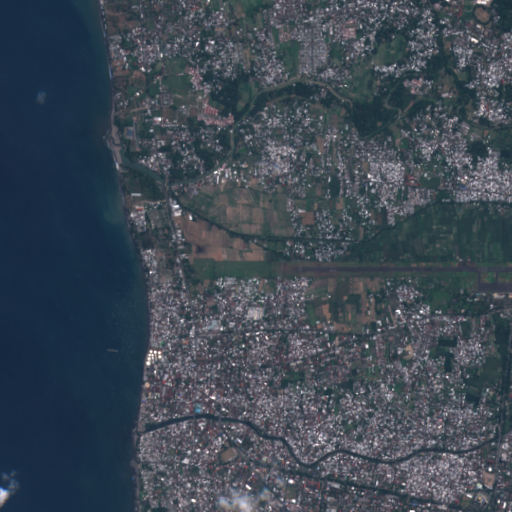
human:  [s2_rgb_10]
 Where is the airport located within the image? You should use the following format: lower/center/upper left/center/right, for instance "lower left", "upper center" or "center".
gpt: The airport is located in the center right of the image.
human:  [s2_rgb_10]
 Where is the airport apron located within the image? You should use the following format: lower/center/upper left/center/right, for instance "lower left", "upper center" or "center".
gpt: The airport apron is located in the center right of the image.
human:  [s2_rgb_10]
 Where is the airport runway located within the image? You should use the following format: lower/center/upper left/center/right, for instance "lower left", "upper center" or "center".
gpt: The airport runway is located in the center right of the image.
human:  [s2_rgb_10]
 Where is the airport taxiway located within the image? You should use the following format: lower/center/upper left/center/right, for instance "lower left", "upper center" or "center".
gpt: The airport taxiway is located in the center right of the image.
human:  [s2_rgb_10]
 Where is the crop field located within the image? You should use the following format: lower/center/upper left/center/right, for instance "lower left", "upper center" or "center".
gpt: The crop field is located in the lower right of the image.
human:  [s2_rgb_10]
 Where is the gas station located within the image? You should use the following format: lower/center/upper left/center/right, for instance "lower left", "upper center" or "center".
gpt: The gas station is located in the lower center of the image.
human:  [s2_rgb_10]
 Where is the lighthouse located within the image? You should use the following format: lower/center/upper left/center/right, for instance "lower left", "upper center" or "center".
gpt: The lighthouse is located in the lower left of the image.
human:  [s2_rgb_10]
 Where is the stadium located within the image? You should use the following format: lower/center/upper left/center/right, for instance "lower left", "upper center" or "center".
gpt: The stadium is located in the lower center of the image.
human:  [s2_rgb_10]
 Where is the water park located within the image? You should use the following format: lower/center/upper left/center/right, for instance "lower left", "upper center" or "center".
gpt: The water park is located in the lower center of the image.
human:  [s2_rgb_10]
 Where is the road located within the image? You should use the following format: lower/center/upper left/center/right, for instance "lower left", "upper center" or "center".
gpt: There is no road in the image.